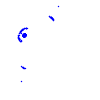
Particle: pion